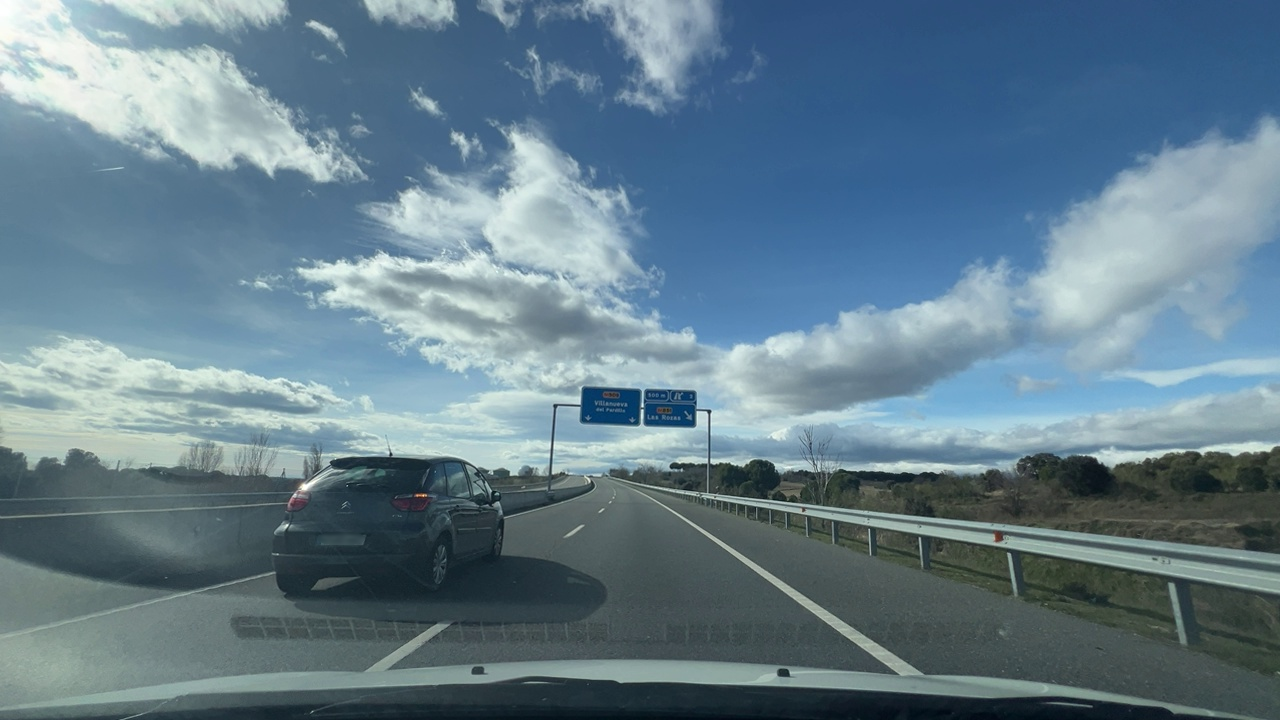
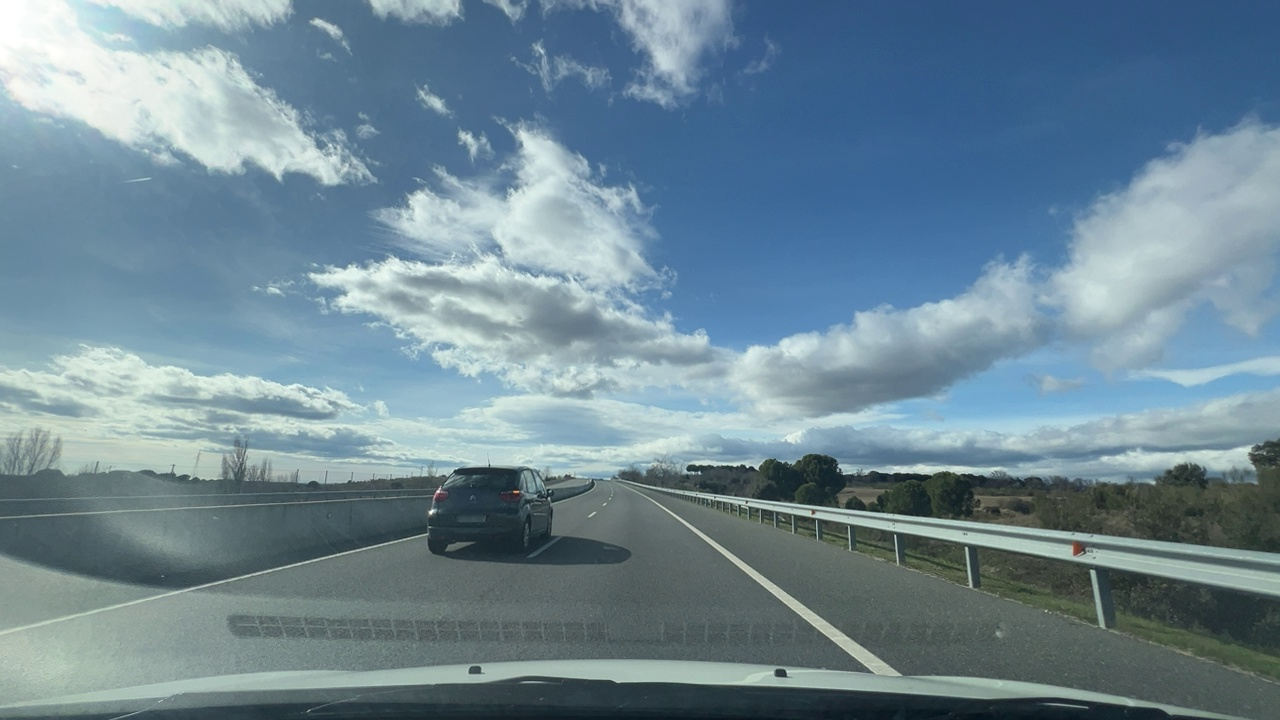
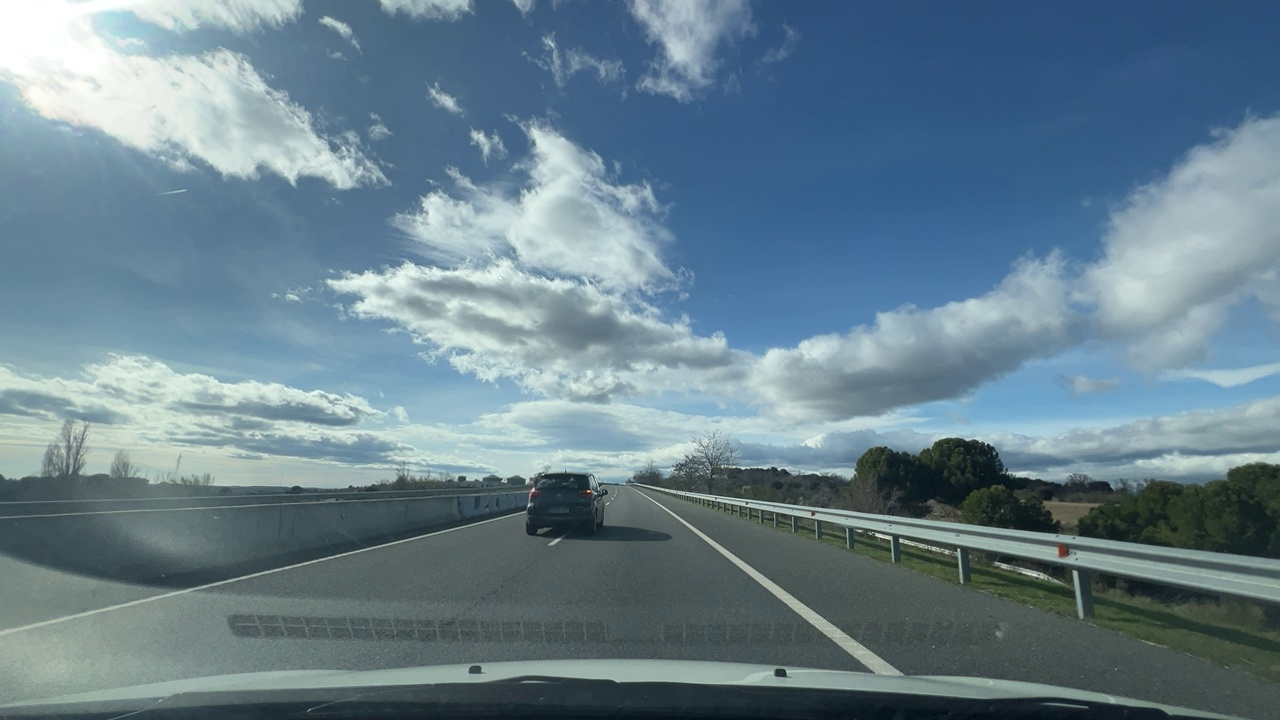
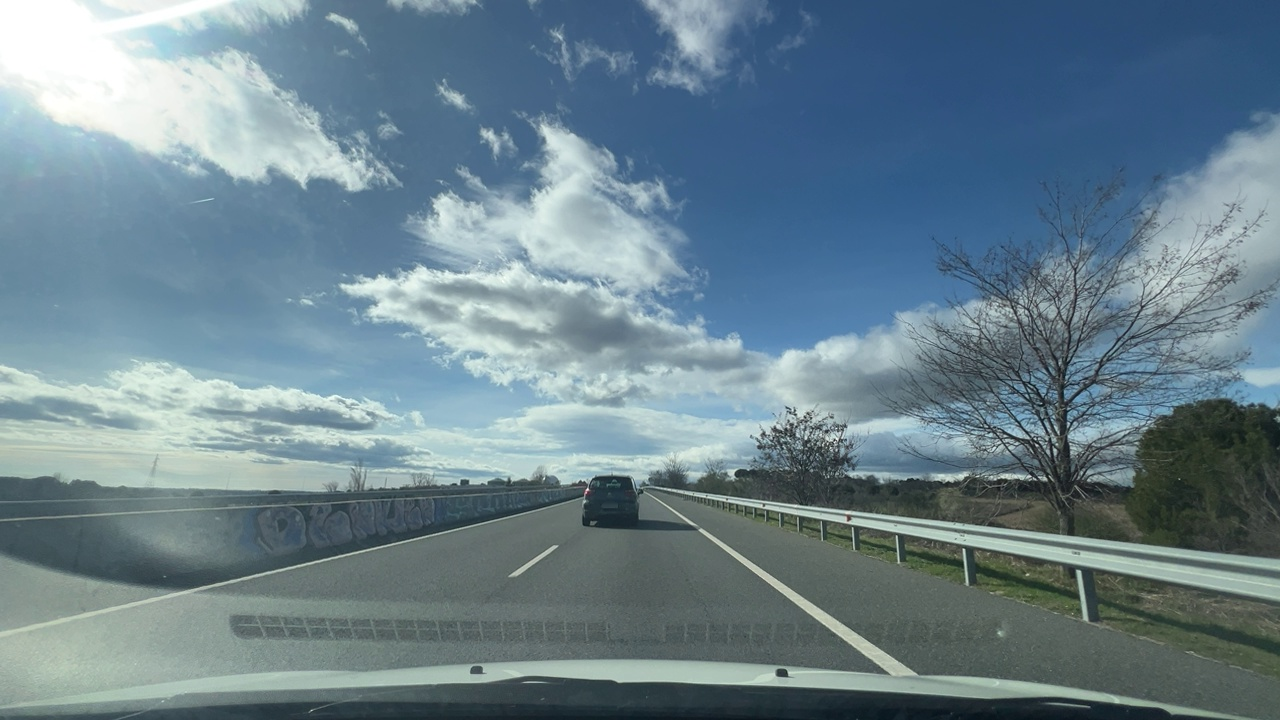
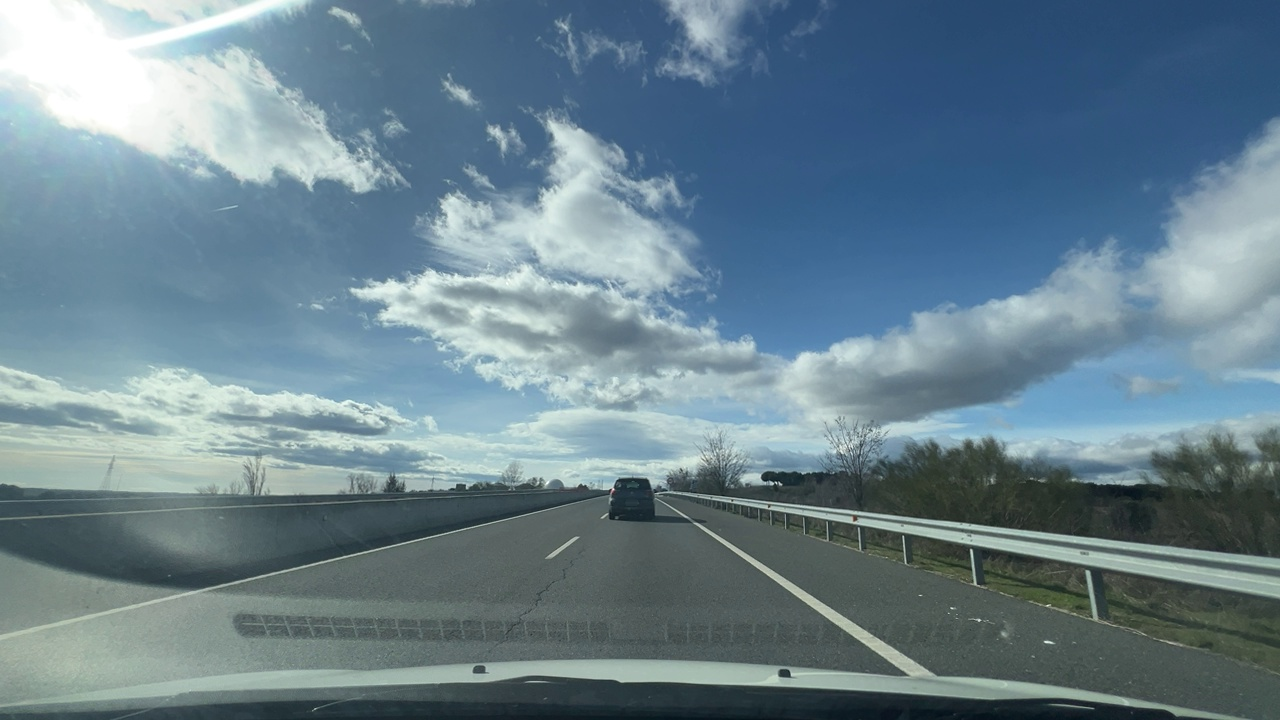
Situation: Cut in
Question: Is a vehicle from an adjacent lane moving into the ego lane?
Answer: Yes
Reasoning: A vehicle from the left lane is crossing the lane marking into the ego lane.

Situation: Cut in
Question: Has a vehicle merged into the ego lane directly ahead of the ego vehicle without any intermediate vehicle?
Answer: Yes
Reasoning: A vehicle has entered the ego lane directly ahead with no vehicle in between.

Situation: Cut in
Question: Is the ego vehicle currently inside a roundabout?
Answer: No
Reasoning: There are no roundabouts visible or near the ego vehicle

Situation: Cut in
Question: Is the ego vehicle currently within an intersection?
Answer: No
Reasoning: The ego vehicle is travelling inside a highway with multiple lanes

Situation: Cut in
Question: Is any vehicle partially overlapping the lane boundary markings of the ego lane?
Answer: Yes
Reasoning: A vehicle is positioned partially over the dashed line on the left side of the ego lane.